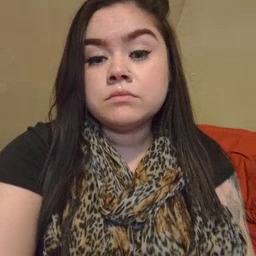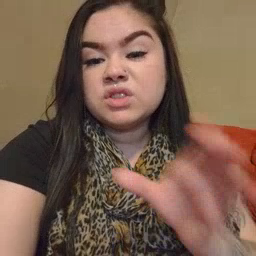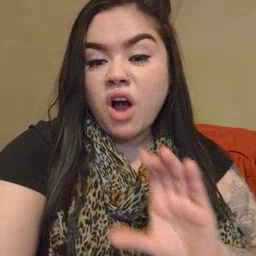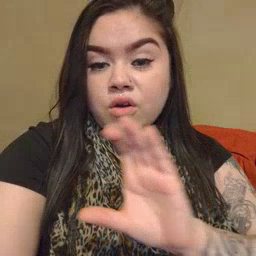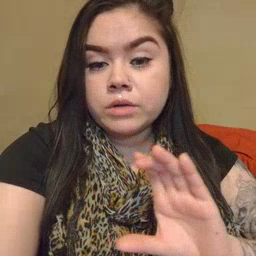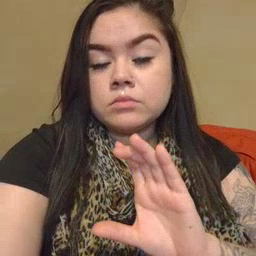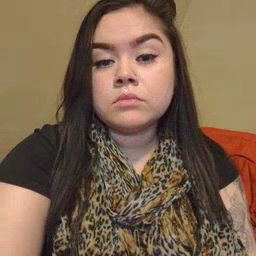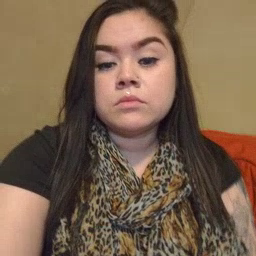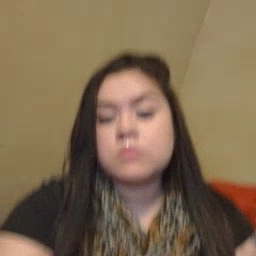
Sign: chocolate